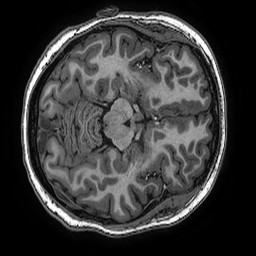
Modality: T1w
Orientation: axial
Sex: female
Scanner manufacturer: ge
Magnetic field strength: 3 T
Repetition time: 0.0077 s
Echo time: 0.003436 s